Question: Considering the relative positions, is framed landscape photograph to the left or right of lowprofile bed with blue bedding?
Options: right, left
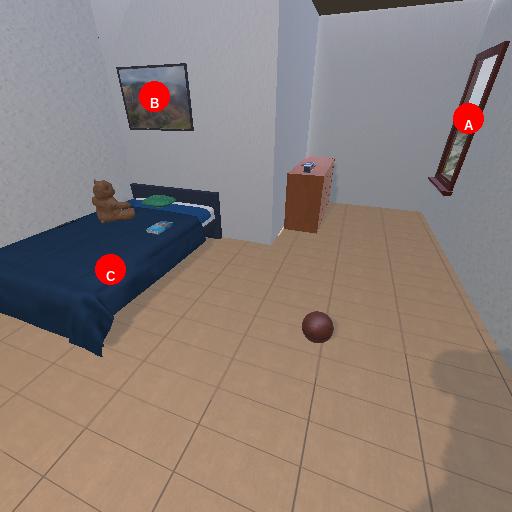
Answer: right